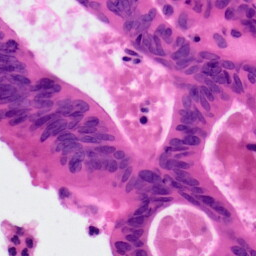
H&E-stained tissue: Colon